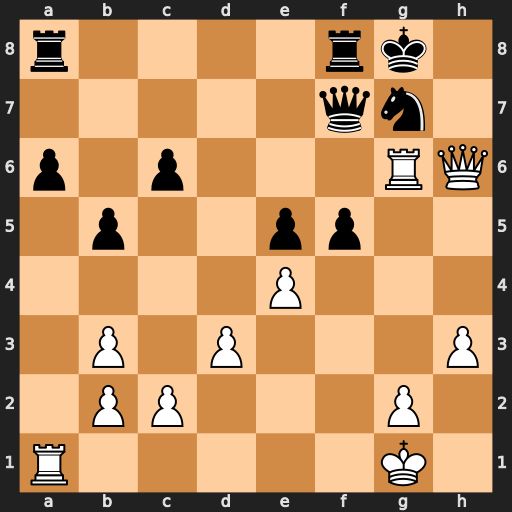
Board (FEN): r4rk1/5qn1/p1p3RQ/1p2pp2/4P3/1P1P3P/1PP3P1/R5K1
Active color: w
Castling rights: -
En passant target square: -
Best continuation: exf5 Qa7+ Kh2